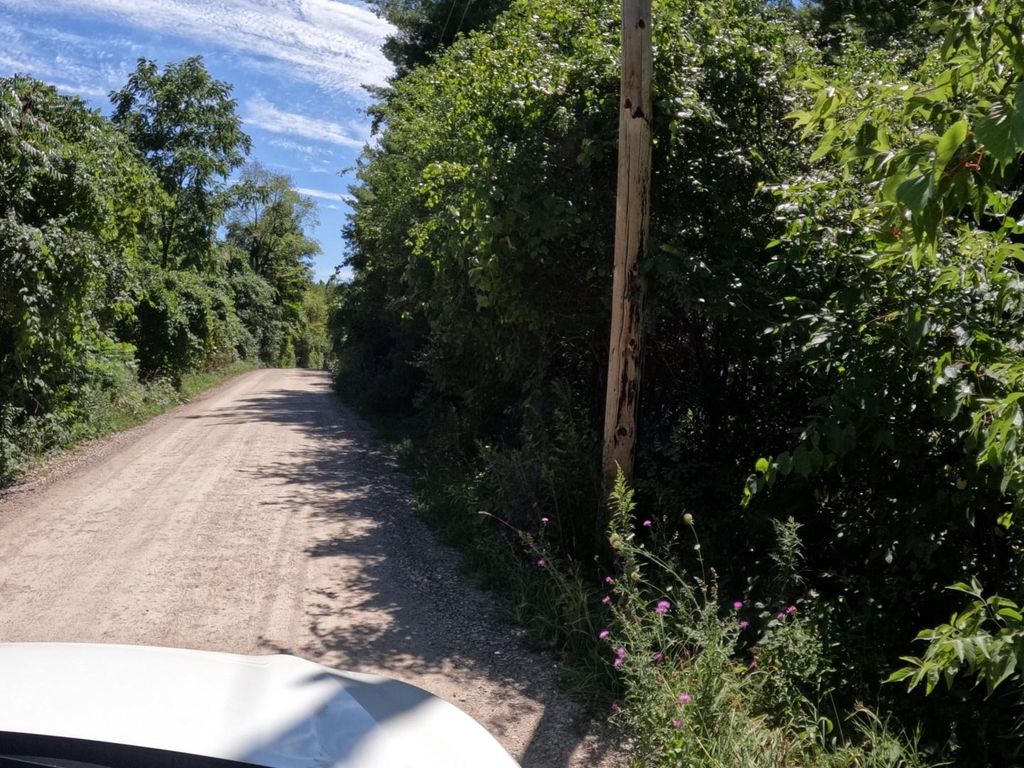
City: kitchener-waterloo